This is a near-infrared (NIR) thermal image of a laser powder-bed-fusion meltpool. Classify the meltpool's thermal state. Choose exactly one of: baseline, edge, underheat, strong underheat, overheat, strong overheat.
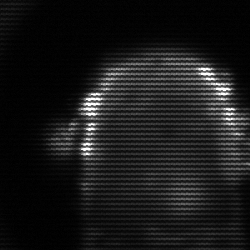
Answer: baseline